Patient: sex F, age 31
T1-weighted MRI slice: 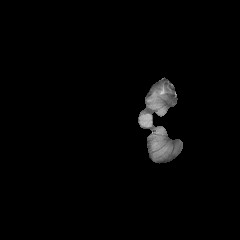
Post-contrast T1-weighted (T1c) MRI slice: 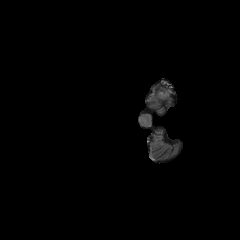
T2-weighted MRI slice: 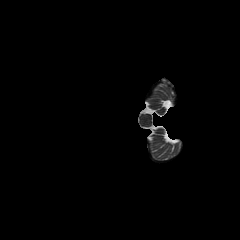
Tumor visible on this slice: no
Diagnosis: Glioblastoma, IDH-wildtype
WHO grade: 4